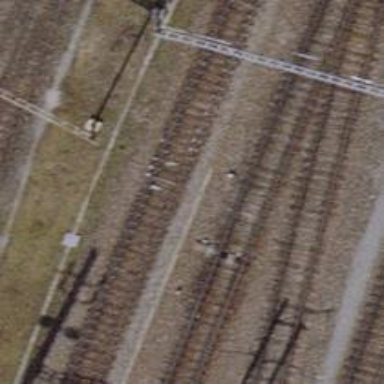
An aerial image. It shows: Railway switch.